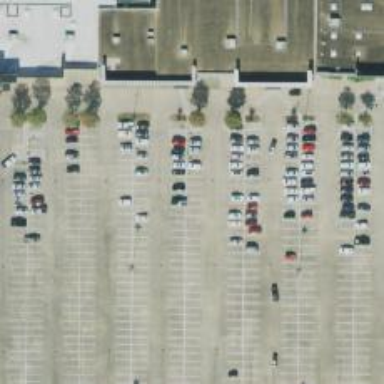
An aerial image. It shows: Parking space.